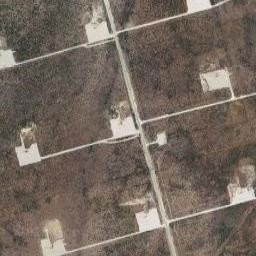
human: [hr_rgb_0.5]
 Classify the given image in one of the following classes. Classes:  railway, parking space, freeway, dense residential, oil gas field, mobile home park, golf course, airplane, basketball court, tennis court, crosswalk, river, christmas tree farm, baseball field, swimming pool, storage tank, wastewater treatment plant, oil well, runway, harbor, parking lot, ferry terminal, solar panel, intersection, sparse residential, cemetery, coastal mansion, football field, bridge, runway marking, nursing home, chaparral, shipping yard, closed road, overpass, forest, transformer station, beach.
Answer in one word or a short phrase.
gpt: oil gas field